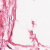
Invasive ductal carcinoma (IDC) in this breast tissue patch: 0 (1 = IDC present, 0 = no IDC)